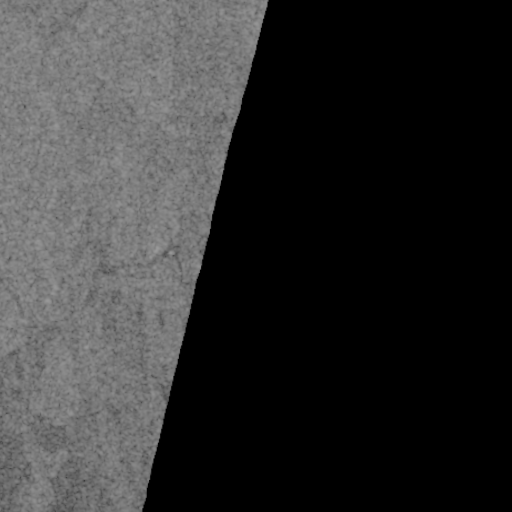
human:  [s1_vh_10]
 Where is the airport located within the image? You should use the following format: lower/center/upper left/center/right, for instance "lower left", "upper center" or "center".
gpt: The airport is located in the lower left of the image.
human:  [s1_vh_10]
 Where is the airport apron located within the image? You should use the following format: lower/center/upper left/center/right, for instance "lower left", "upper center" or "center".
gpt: The airport apron is located in the lower center of the image.
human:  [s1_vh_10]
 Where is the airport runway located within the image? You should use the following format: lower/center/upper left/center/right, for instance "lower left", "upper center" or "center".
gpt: The airport runway is located in the lower center of the image.
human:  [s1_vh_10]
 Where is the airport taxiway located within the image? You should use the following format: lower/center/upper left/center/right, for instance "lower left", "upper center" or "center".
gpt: The airport taxiway is located in the lower center of the image.
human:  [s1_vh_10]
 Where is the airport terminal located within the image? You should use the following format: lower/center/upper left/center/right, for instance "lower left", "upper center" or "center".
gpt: The airport terminal is located in the lower center of the image.
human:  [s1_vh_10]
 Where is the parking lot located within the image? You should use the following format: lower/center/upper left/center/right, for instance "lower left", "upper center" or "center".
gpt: The parking lot is located in the lower center of the image.
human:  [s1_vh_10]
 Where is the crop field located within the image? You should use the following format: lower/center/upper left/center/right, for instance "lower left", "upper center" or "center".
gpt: There is no crop field in the image.

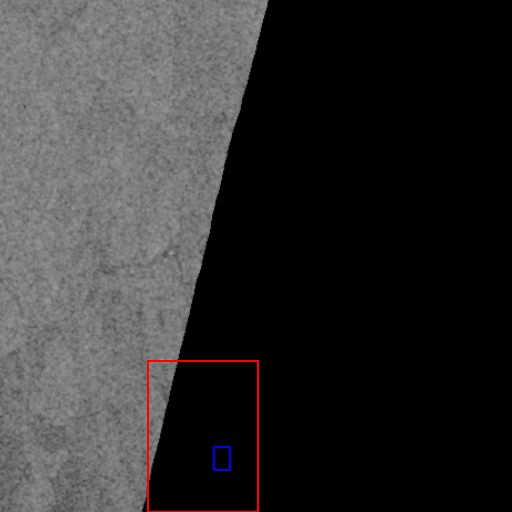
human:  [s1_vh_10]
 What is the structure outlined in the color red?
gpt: The structure outlined in red is an airport.
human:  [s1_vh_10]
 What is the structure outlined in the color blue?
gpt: The structure outlined in blue is an airport apron.
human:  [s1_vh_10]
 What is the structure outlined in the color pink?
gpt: There is no pink outline.